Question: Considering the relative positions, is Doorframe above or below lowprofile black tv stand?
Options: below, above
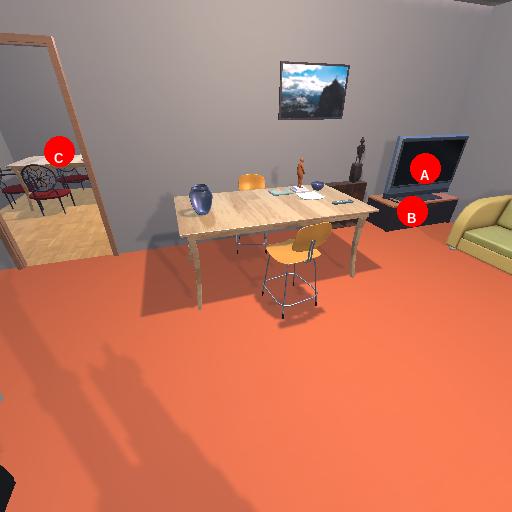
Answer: below